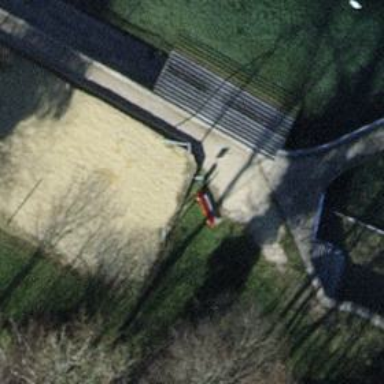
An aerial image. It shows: Bench for seating.